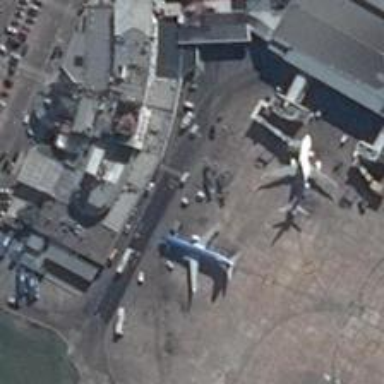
The distictive terminal building embraces the airplanes stopped here .